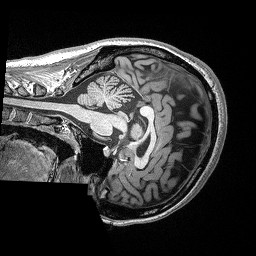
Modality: T1w
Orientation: sagittal
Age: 23
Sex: female